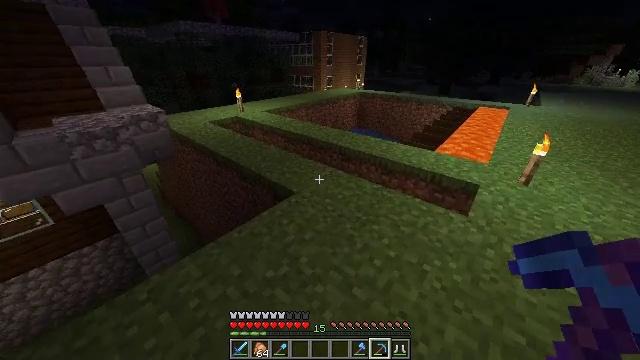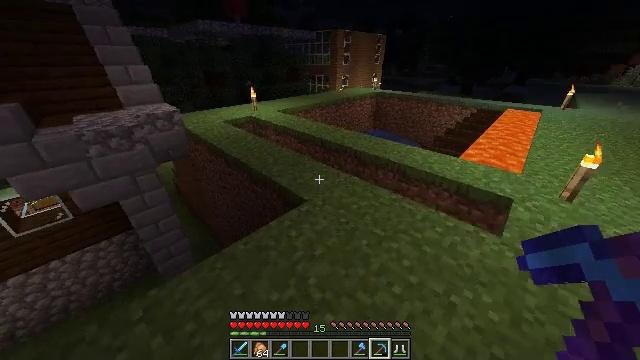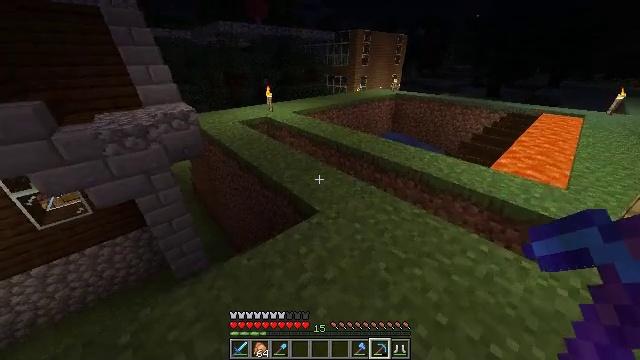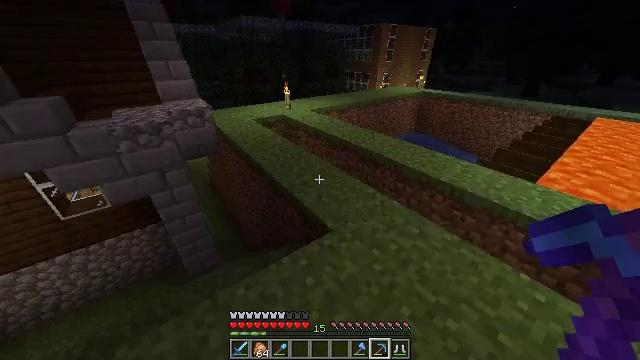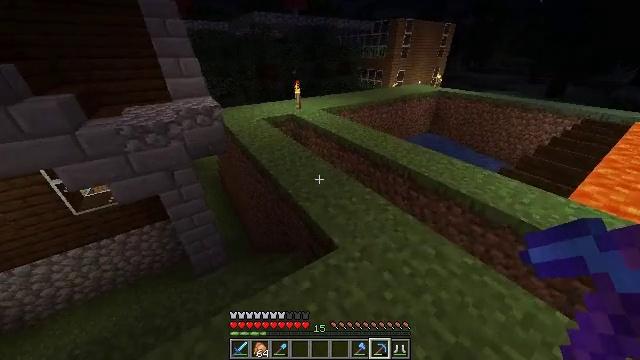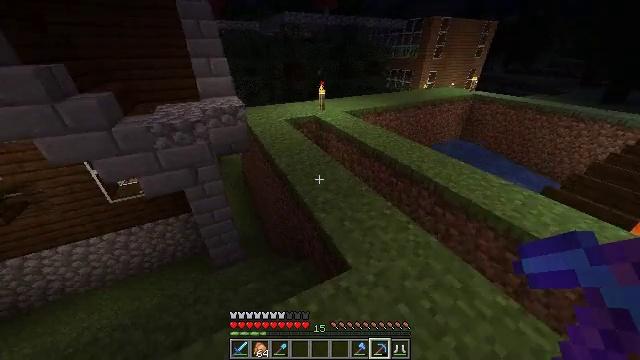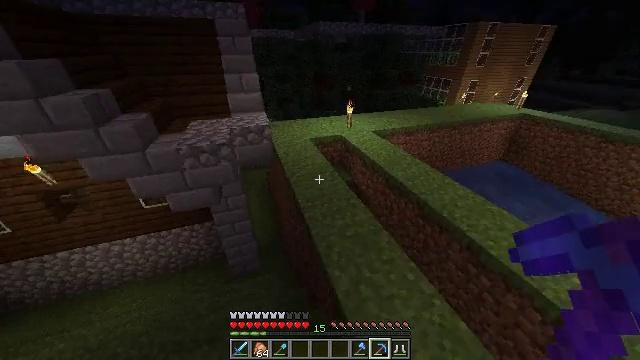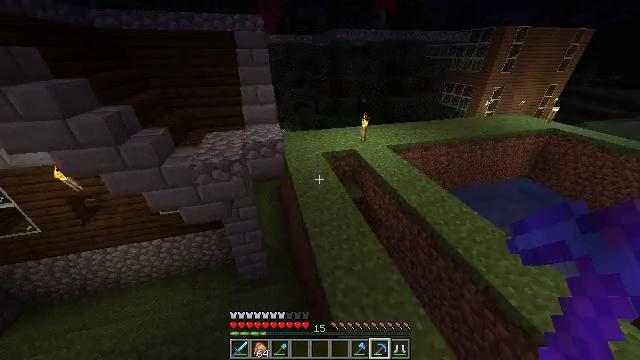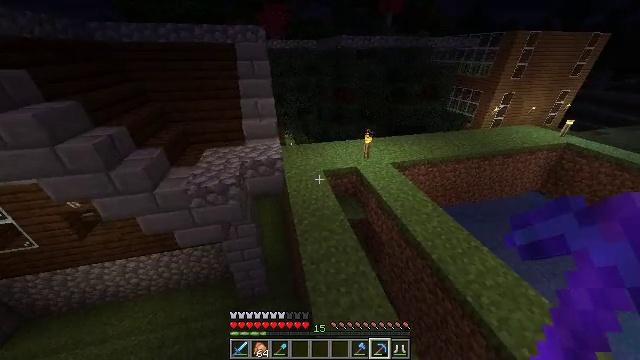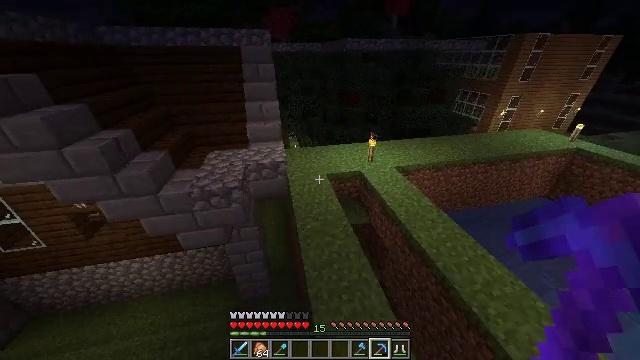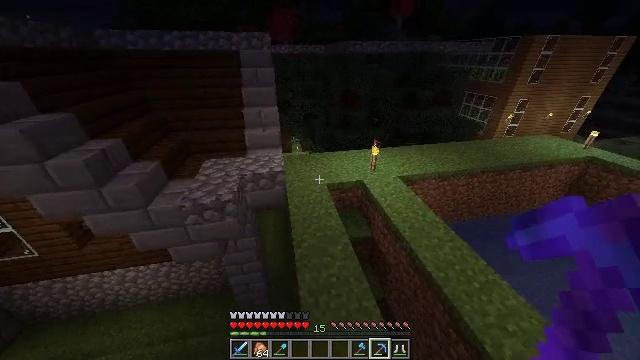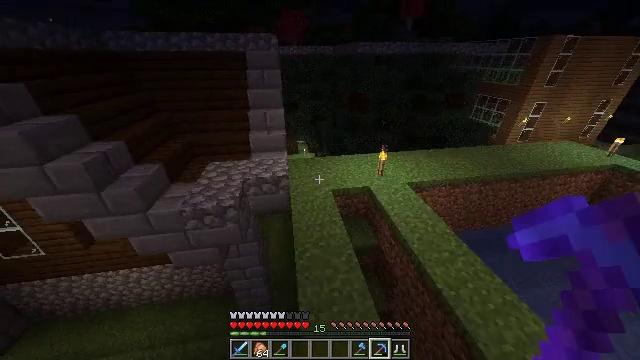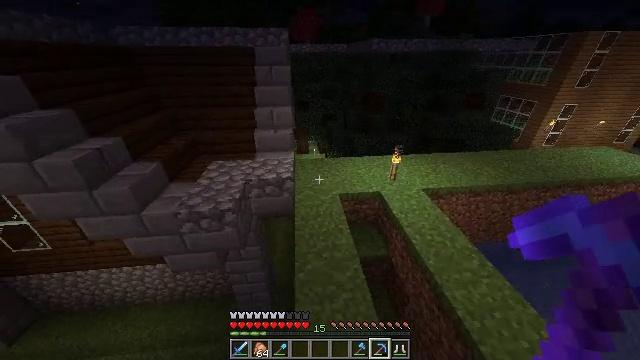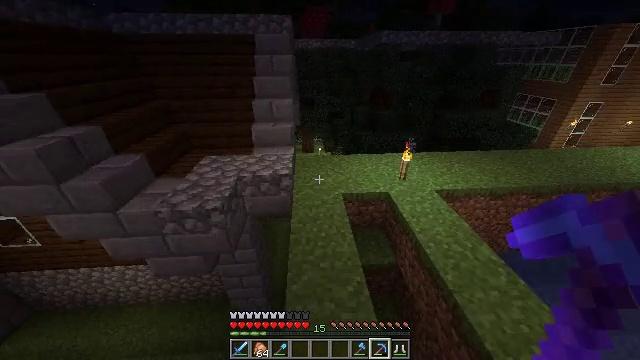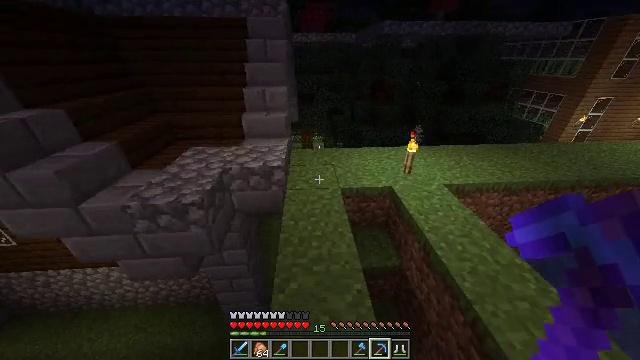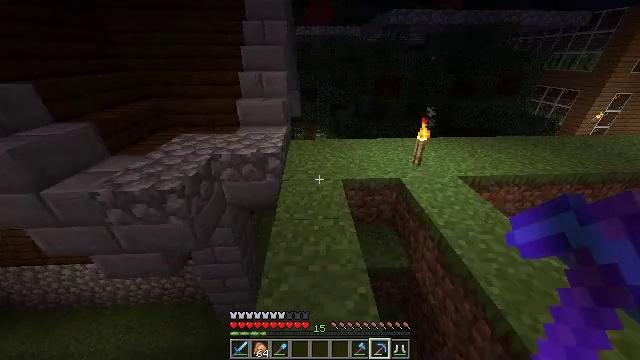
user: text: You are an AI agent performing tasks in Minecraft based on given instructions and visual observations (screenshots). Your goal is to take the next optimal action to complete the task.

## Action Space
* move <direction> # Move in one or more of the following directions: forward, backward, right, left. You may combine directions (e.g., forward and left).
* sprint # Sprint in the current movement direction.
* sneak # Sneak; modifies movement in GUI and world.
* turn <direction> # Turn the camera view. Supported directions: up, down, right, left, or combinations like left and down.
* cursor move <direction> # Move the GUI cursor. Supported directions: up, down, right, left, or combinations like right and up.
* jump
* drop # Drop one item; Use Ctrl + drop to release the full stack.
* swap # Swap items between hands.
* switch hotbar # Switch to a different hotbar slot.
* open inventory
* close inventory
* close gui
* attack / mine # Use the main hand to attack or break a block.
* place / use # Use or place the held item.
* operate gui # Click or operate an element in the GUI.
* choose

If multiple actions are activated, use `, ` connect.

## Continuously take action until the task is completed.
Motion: motion action
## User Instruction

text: Gather spruce leaves to collect foliage.
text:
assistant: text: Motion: move forward, turn left
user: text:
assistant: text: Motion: move forward, turn left
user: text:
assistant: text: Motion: move forward, turn left
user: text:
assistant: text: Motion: move forward, turn left
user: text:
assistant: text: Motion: move forward, turn left, jump
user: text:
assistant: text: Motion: move forward, turn left, jump
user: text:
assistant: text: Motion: move forward, turn left, jump
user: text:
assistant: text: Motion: move forward, turn left, jump
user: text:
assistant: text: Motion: move forward, turn left, jump
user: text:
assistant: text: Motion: move forward, jump
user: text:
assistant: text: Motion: move forward, turn left, jump
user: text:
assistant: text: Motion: move forward, turn left, jump
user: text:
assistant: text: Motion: move forward, sprint, turn left, jump
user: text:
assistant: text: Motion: move forward, sprint, jump
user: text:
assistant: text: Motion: move forward, sprint, turn left, jump
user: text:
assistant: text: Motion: move forward, jump
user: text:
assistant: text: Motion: move forward, turn left, jump
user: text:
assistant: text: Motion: move forward, jump
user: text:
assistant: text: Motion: move forward, turn right and down, jump
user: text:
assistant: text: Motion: move forward, turn right and down, jump
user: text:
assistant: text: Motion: move forward, turn down, jump
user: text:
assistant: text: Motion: move forward, turn down, jump
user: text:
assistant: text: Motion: move forward, turn down, jump
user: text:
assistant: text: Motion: move forward, turn down, jump
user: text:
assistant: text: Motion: move forward, sprint, turn down, jump
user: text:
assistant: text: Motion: move forward, sprint, turn down, jump
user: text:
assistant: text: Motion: move forward, sprint, jump
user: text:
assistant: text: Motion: move forward, turn down, jump
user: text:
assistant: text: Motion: move forward, turn left
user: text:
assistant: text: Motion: move forward